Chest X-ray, AP view. Patient: 71 years old, sex F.
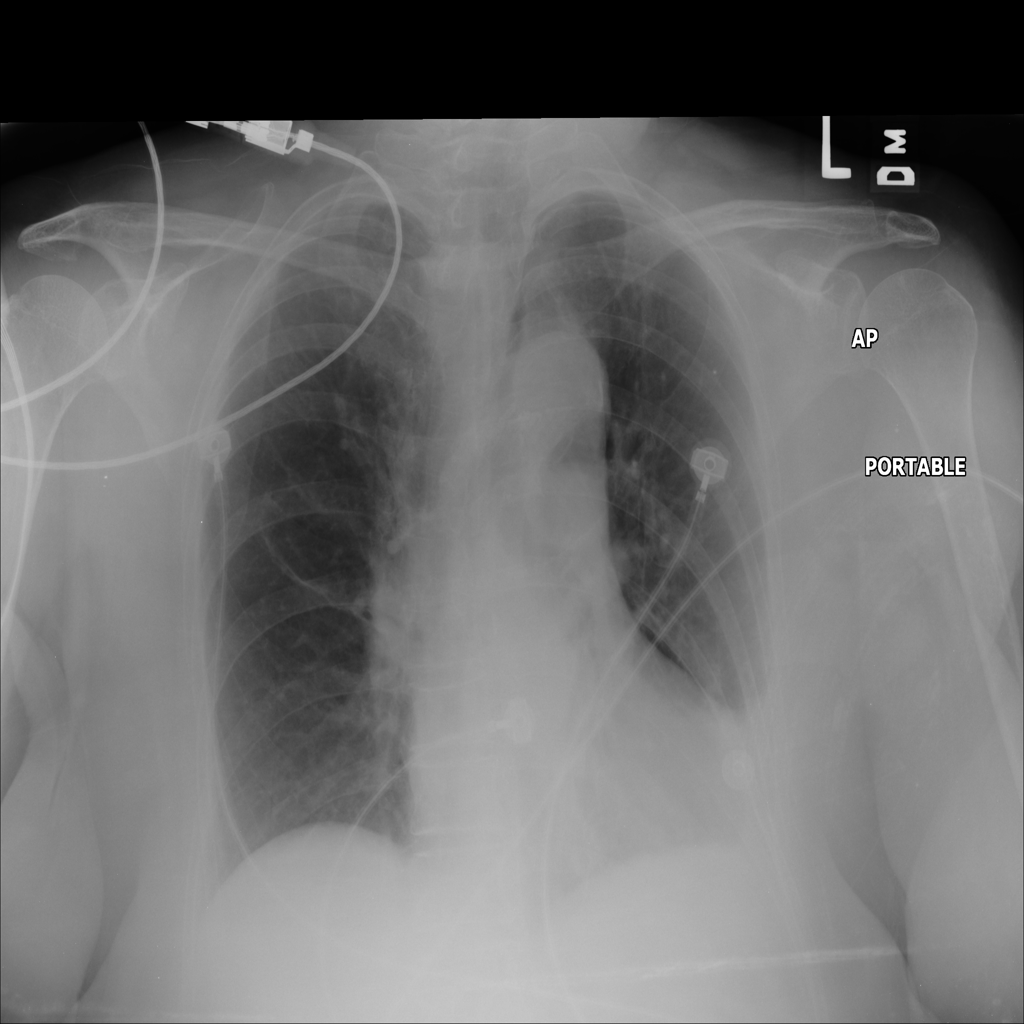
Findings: No Finding